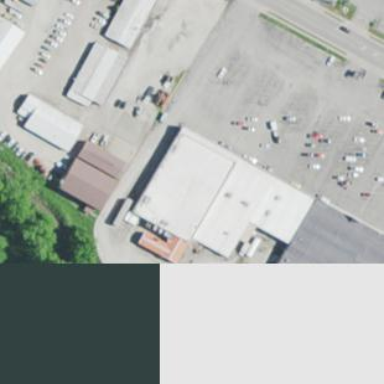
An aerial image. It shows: Retail building.